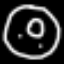
Label: donut